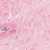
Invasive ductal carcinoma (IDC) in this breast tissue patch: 0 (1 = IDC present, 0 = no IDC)